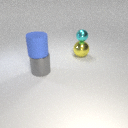
small cyan metal sphere above large yellow metal sphere